Field crop: maize
Growth stage: 2
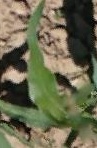
Species: maize